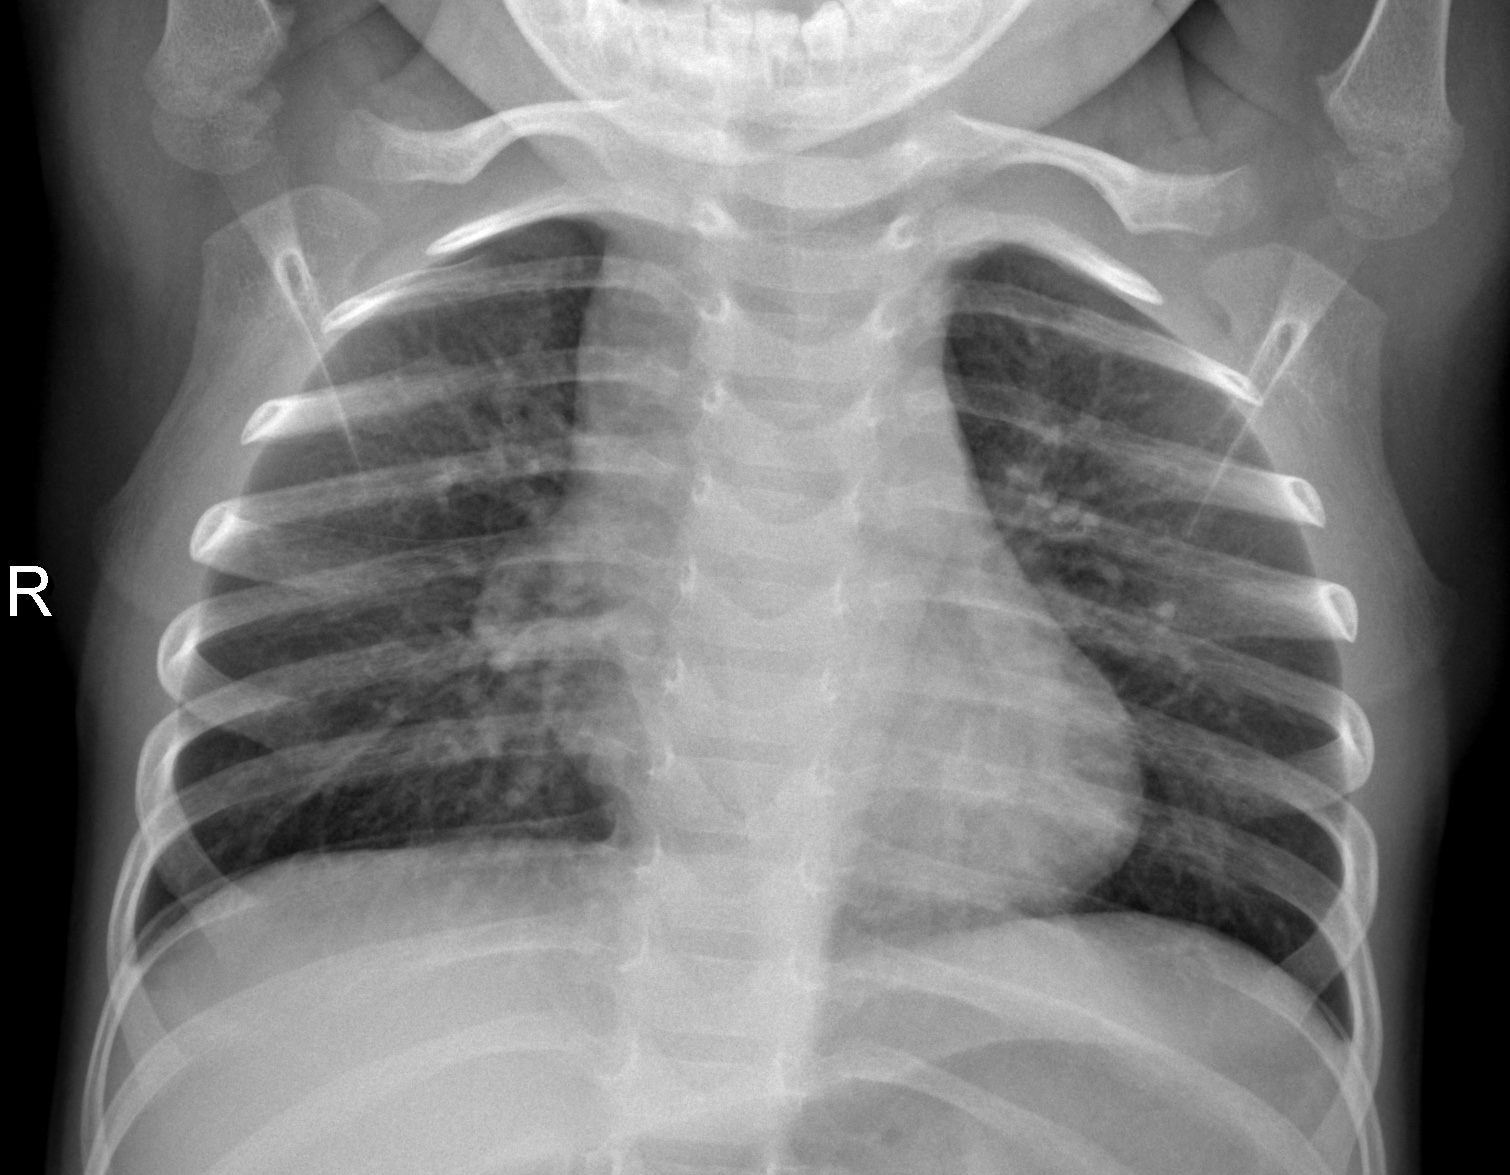
Diagnosis: NORMAL